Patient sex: M
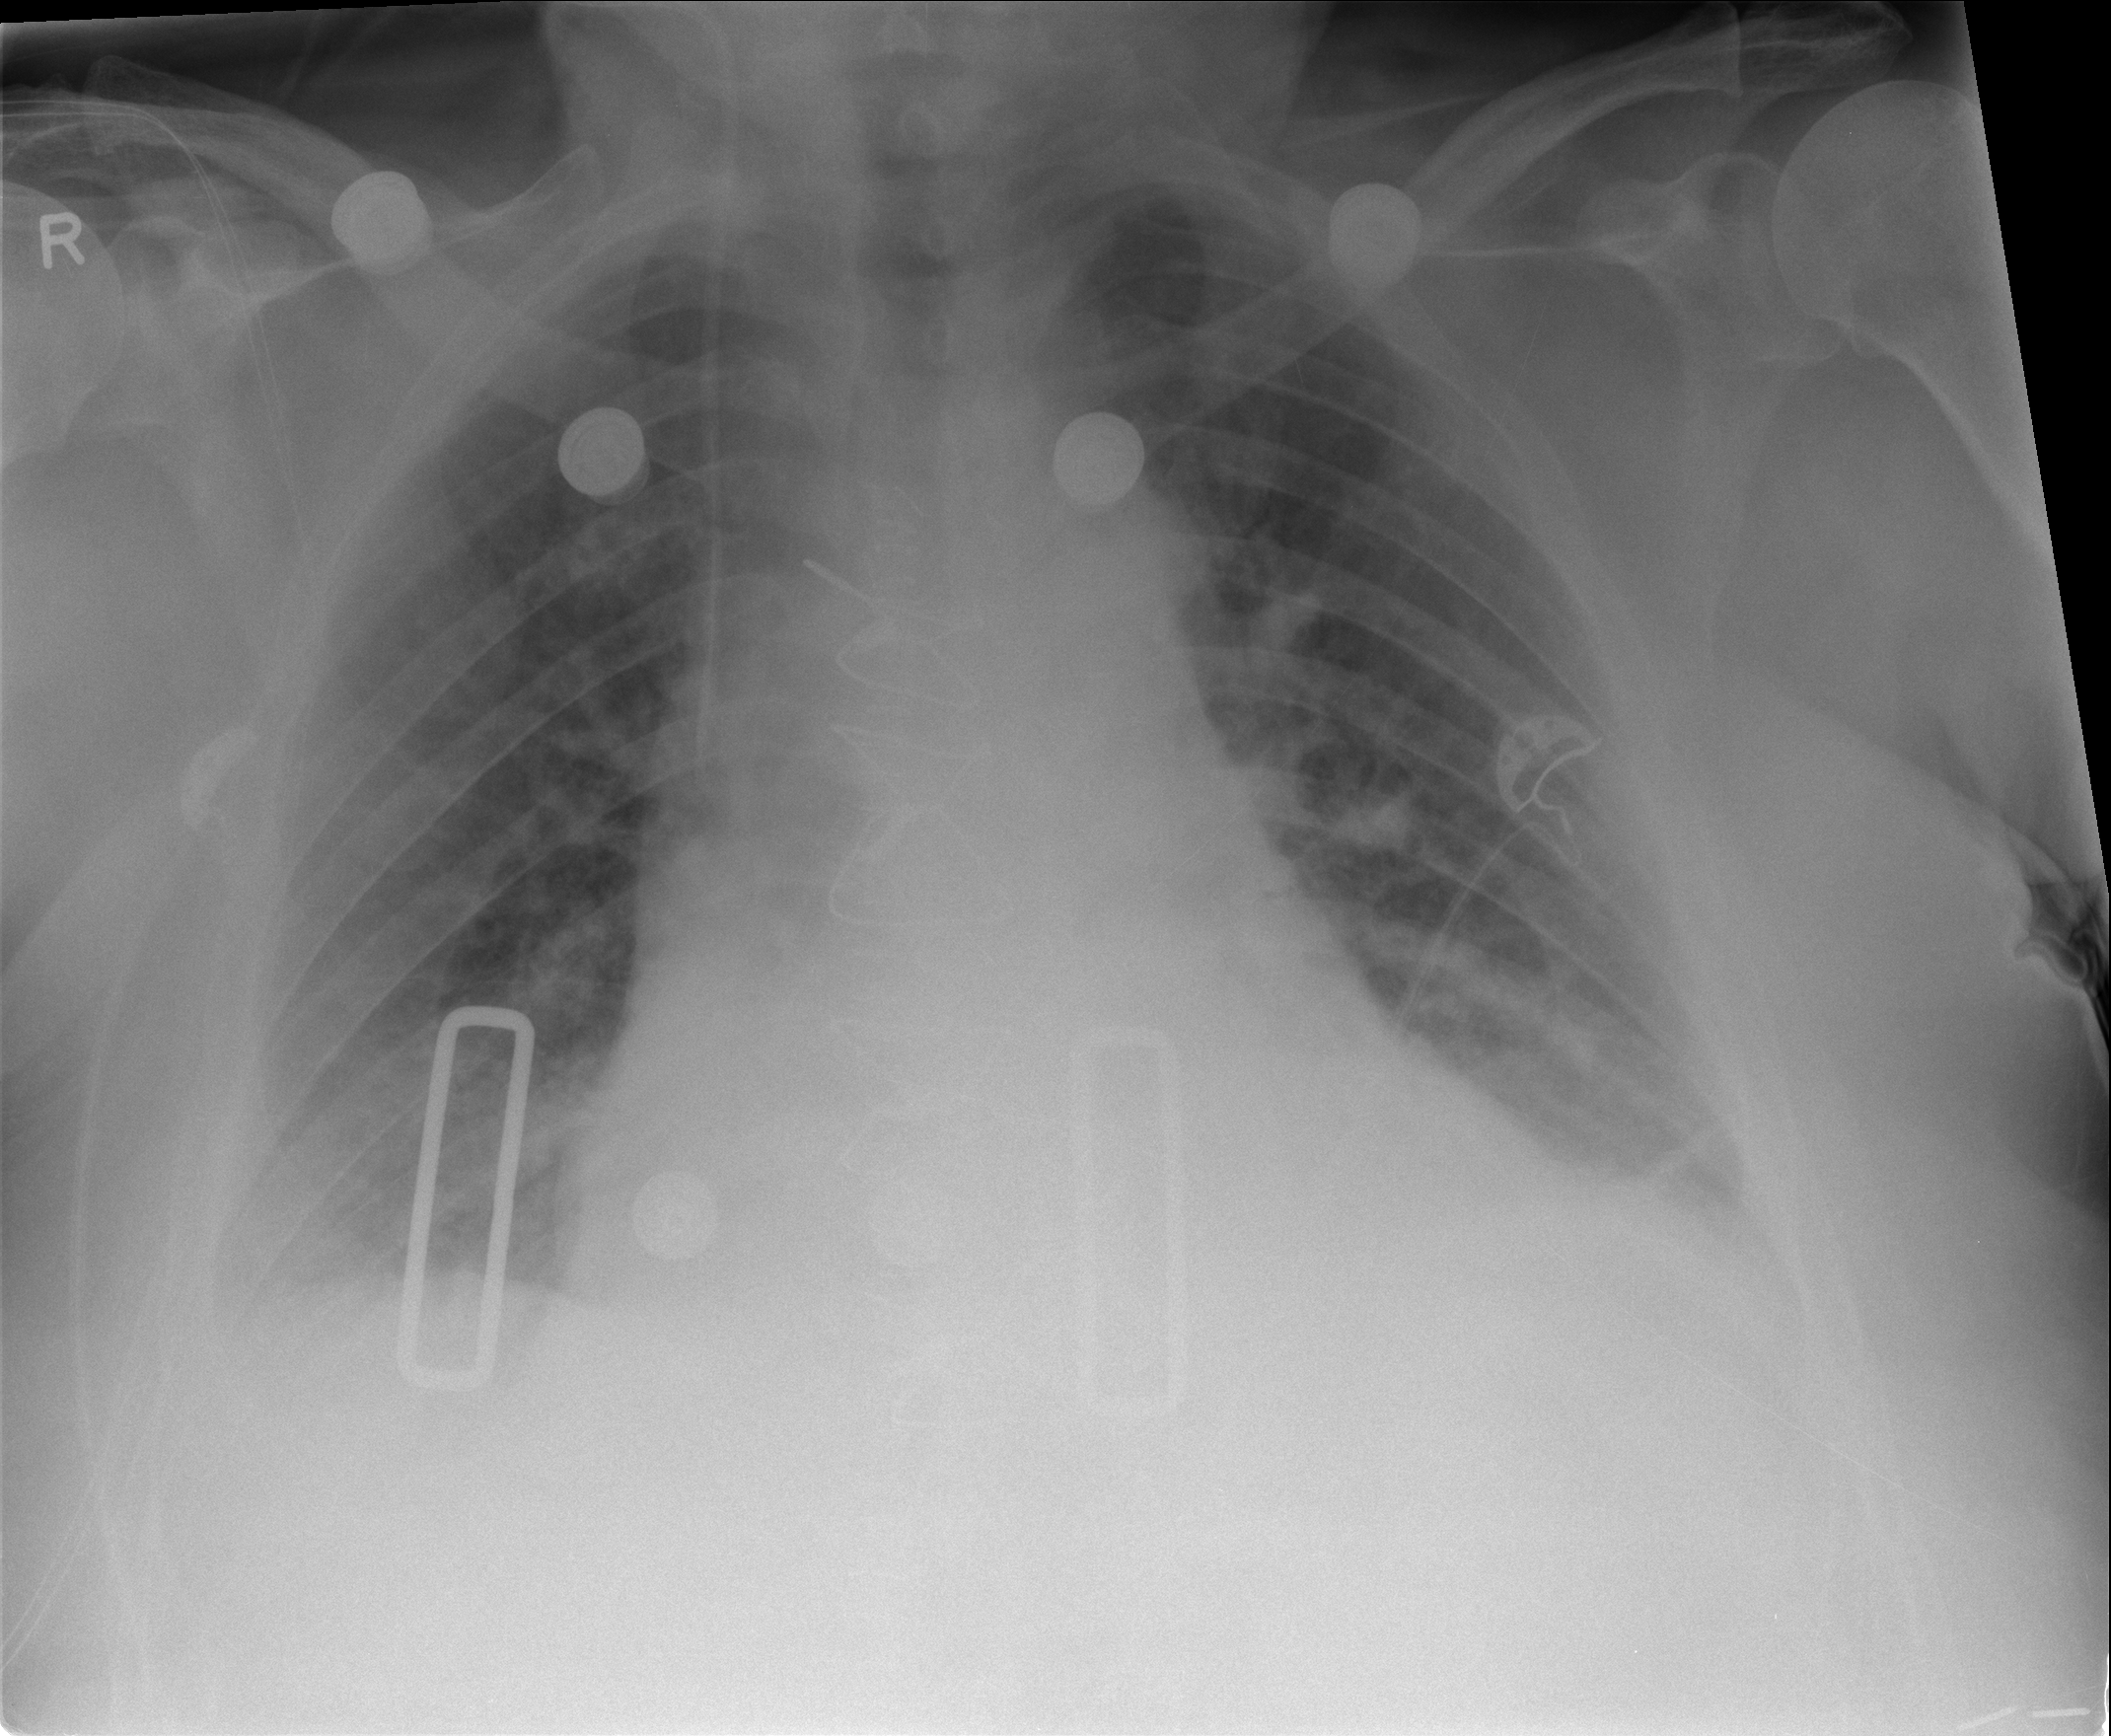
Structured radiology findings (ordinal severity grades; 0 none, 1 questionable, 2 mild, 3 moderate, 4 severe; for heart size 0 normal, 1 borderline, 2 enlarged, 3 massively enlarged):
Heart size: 1
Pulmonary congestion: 2
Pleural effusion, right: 1
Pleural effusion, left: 2
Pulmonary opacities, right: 0
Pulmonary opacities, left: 0
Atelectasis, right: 0
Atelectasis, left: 0